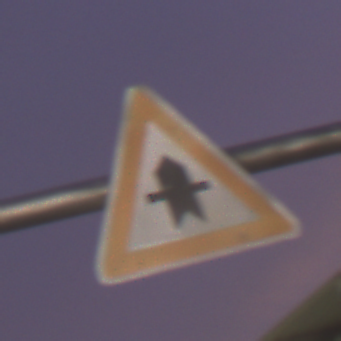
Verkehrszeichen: Vorfahrt
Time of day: SunriseSunset
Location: Outdoor (Urban)
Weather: PartlyCloudy
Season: NotSpecified
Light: Artificial